Interaction volume radius: 10 \u00c5
Interaction volume height: 10 \u00c5
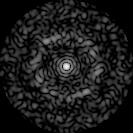
Disorder parameter: 0.8215